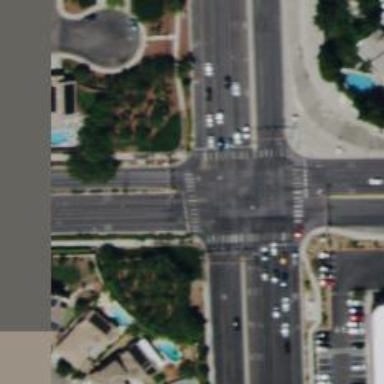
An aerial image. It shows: Solid stop line on the road marking.